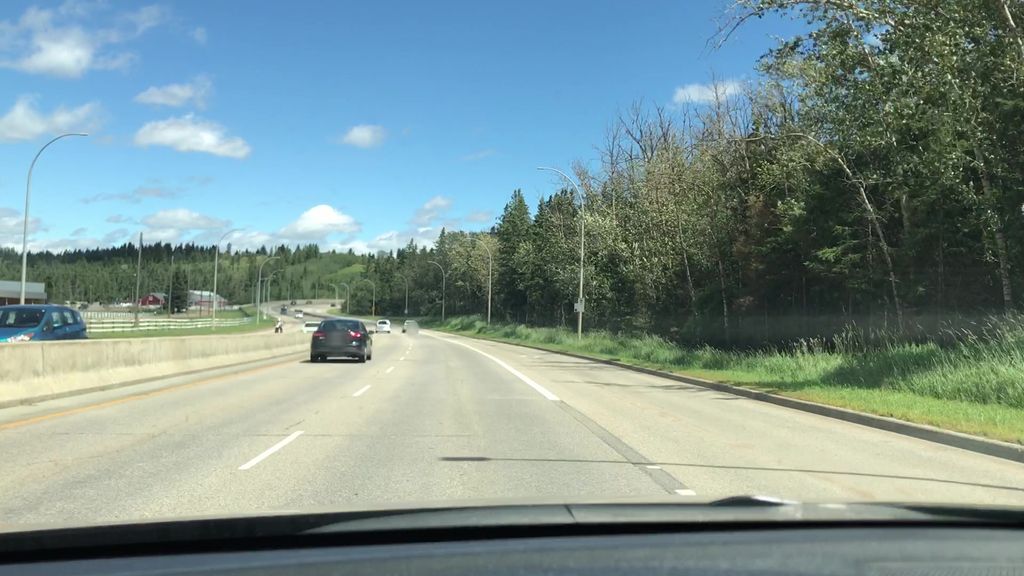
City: edmonton